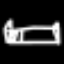
Label: bed